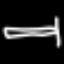
Label: bed